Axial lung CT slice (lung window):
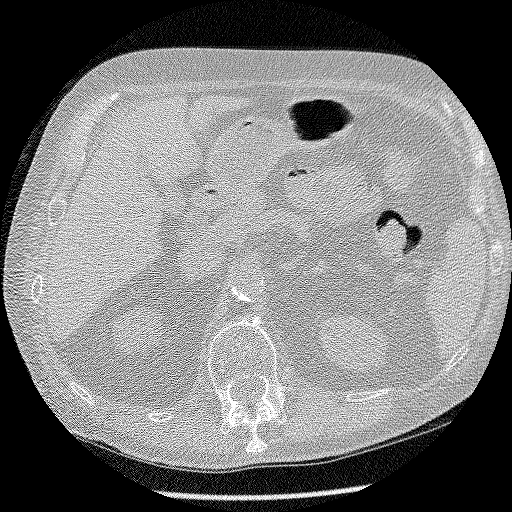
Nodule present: no